Field crop: maize
Growth stage: 2
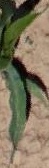
Species: maize